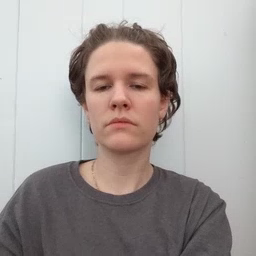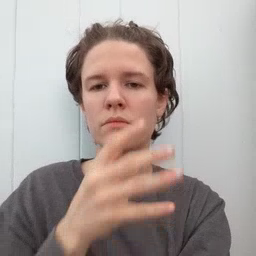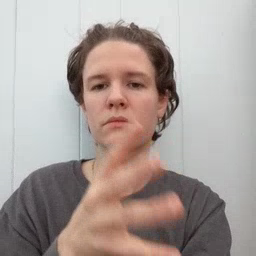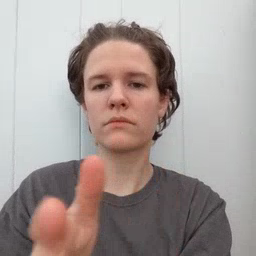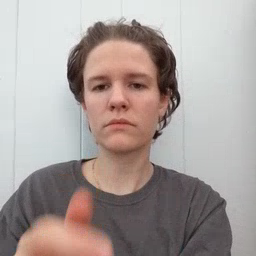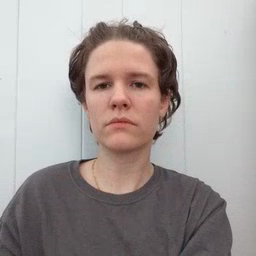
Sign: grandma